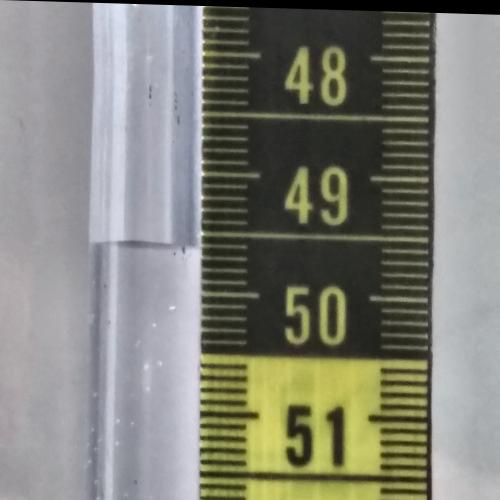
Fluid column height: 49.6 cm